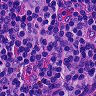
Metastatic tissue present: no